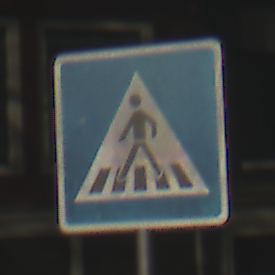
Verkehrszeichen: FussgaengerueberwegRechts
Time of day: SunriseSunset
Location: Outdoor (Urban)
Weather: PartlyCloudy
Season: Autumn
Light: Natural